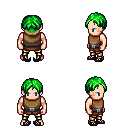
a pixel art fantasy rpg character, male body template, human, light skin, leather chest armor, gold greaves, green parted hairstyle, ghillies, four views (front, back, left, right), 2x2 character sprite sheet, small pixel art, hard edges, no anti-aliasing